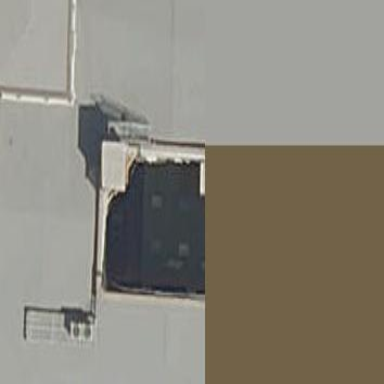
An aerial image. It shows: Part of building.